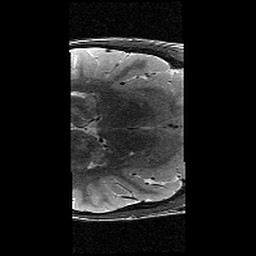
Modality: T2w
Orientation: axial
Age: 11
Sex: male
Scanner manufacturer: siemens
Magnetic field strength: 3 T
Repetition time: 9.23 s
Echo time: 0.067 s